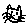
Label: cat